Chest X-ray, PA view. Patient: 37 years old, sex M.
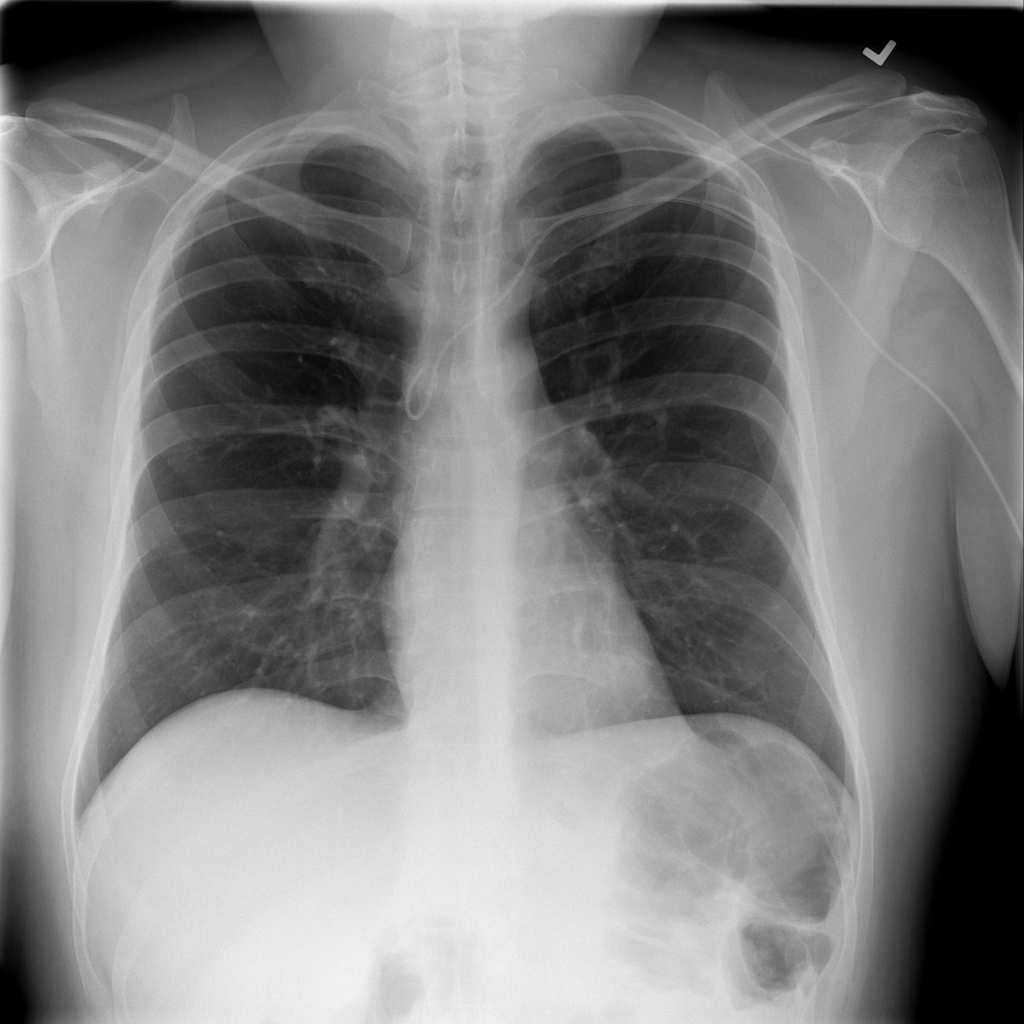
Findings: No Finding